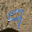
Label: 9